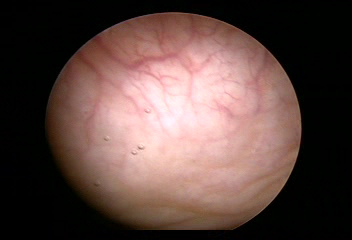
Modality: WLC
Class: Normal mucosa
Bladder cancer association: No